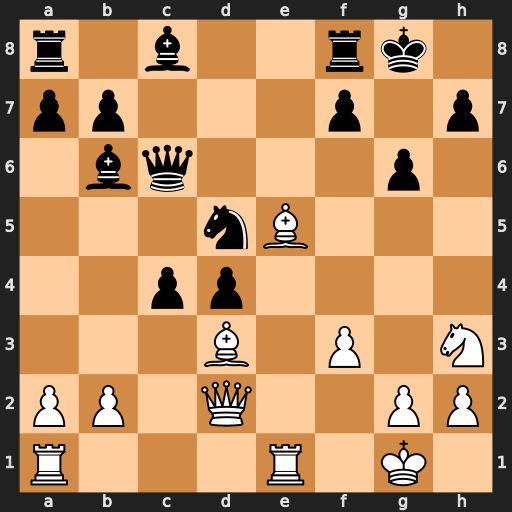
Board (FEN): r1b2rk1/pp3p1p/1bq3p1/3nB3/2pp4/3B1P1N/PP1Q2PP/R3R1K1
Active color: w
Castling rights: -
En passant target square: -
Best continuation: Qh6 f6 Ng5 Rf7 Nxf7